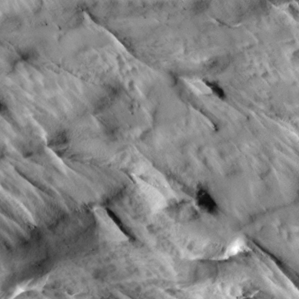
Label: non_frost